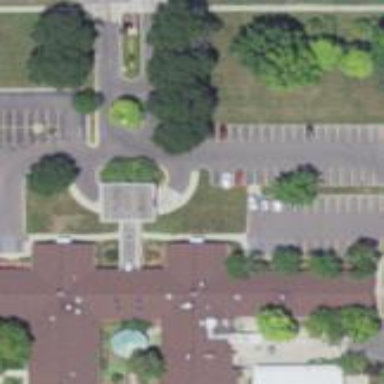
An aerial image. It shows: Nursing home.